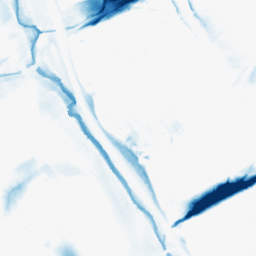
Category: morphological
Decomposition family: morphological_diamond
Decomposition parameters: operation: closing
radius: 20
Upsampling method: quadratic
Upsampling parameters: scale: 8
Upsampling scale: 8